Question: In Apple's Photos app, after one select each image there is a check-mark appear at the corner. Is this a build-in function of iOS SDK? Or this is a diy if one wants to accomplish to same effect.

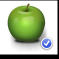
Answer: This looks like a custom UIView implementation. I'd venture to guess that it's an extension of UIImageView (or even a UIView container) that adds a subview containing the check mark when it detects a tap.